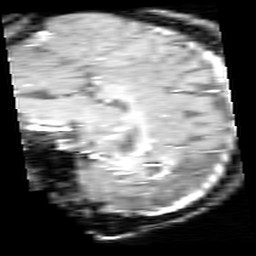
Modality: inplaneT1
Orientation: sagittal
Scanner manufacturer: ge
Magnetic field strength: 3 T
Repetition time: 0.2 s
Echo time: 0.0036 s